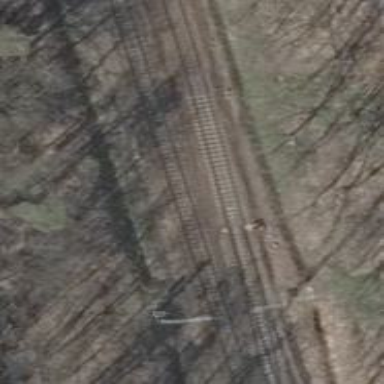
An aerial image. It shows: Railway switch.